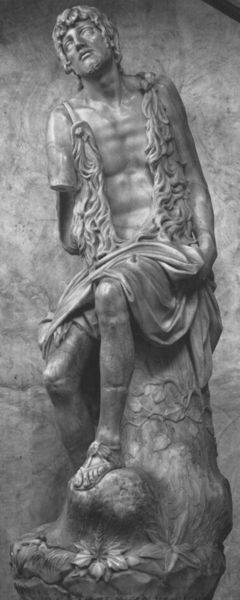
Titel: Hl. Johannes der Täufer
Künstler: Jacopo Sansovino
Standort: Venedig, S. Maria Gloriosa dei Frari (EU - I - Venetien)
Schlagwörter: baum, fuß, mann, nackt, blume, marmor, säule, tuch, arm, falten, stein, haare, pflanzen, locken, skulptur, statue, fell, bein, fels, büste, sandalen, bildhauerei, bronze, plastik, antike, sandale, david, perrücke, steinrelief